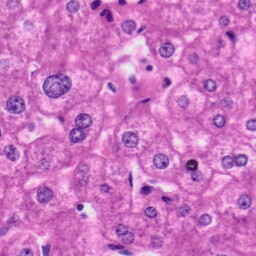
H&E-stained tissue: Liver